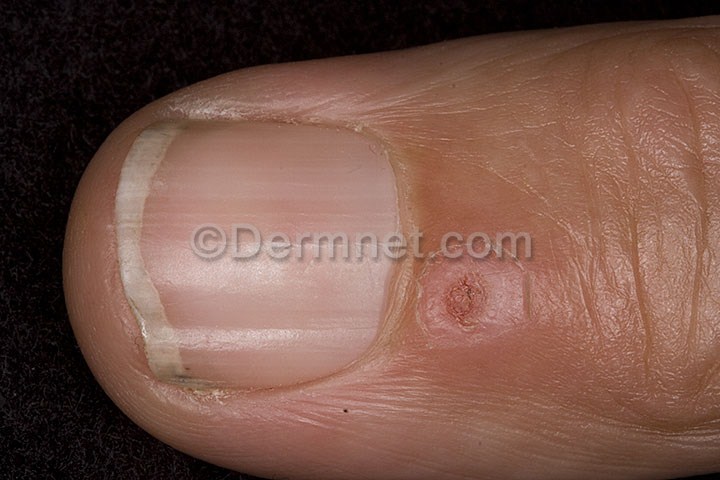
Disease: Nail Fungus and other Nail Disease